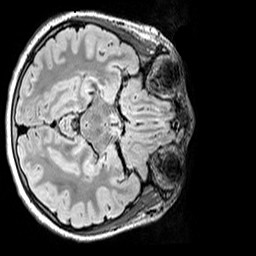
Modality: FLAIR
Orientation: axial
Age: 9
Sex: female
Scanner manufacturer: siemens
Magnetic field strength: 3 T
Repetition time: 5 s
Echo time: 0.388 s